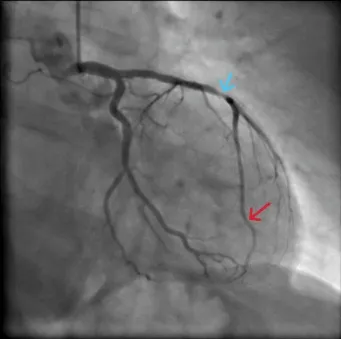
Coronary angiography after first cardiac arrest episode. (A) Left coronary artery.
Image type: radiology (x_ray)